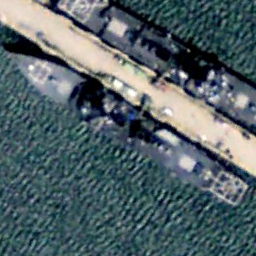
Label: destroyer